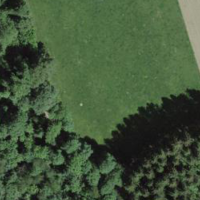
EUNIS habitat code: 24
Species observed at this site:
Allium ursinum